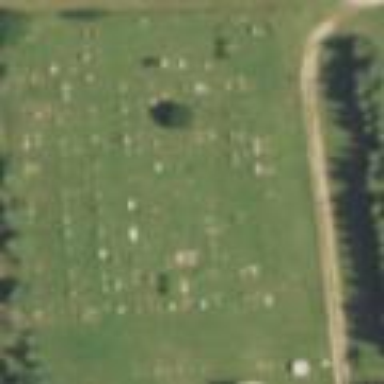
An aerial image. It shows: Cemetery.